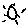
Label: sun